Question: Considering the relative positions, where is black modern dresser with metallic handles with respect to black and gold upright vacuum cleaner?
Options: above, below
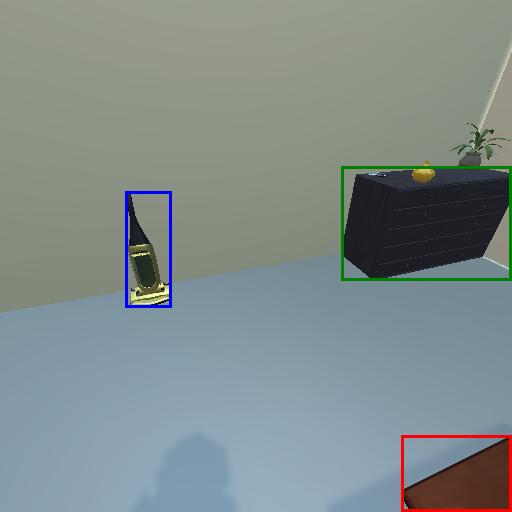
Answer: above